Interaction volume radius: 5 \u00c5
Interaction volume height: 20 \u00c5
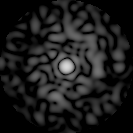
Disorder parameter: 0.7869